Question: What is the 'Path.Data' value of this arrow:

Max Grid width and height are 18x18
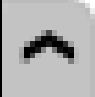
Answer: MSDN's <URL> uses 'M 0 4 L 4 0 L 8 4 Z'
Most path's start with the letter '"M"' and an x,y coordinate, followed by line segments which are identified by a Character followed by space-delminited numbers for parameters, and end with the letter '"Z"'. So 'M 0 4 L 4 0 L 8 4 Z' means
- - - -
I often use the following site as a reference guide for this "geometry mini language": <URL>
'''
<Path x:Name="CollapsedArrow"
HorizontalAlignment="Center"
VerticalAlignment="Center"
Data="M 0 0 L 4 4 L 8 0 Z">
<Path.Fill>
<SolidColorBrush Color="{DynamicResource GlyphColor}" />
</Path.Fill>
</Path>
<Path x:Name="ExpandededArrow"
HorizontalAlignment="Center"
VerticalAlignment="Center"
Visibility="Collapsed"
Data="M 0 4 L 4 0 L 8 4 Z">
'''